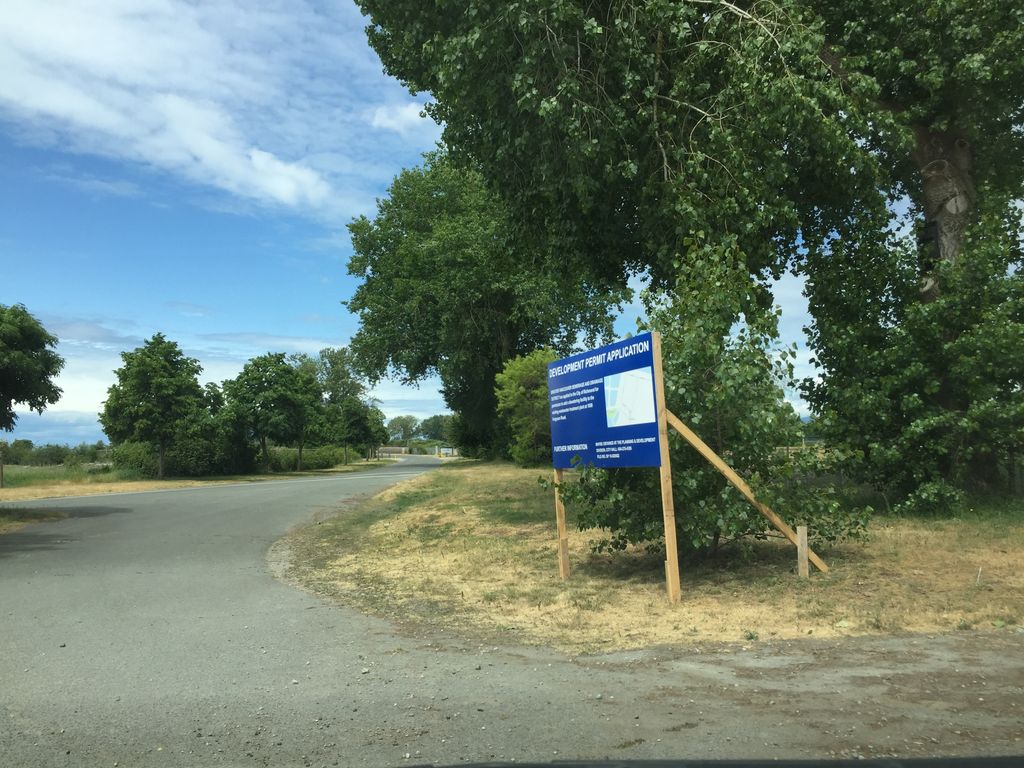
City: vancouver